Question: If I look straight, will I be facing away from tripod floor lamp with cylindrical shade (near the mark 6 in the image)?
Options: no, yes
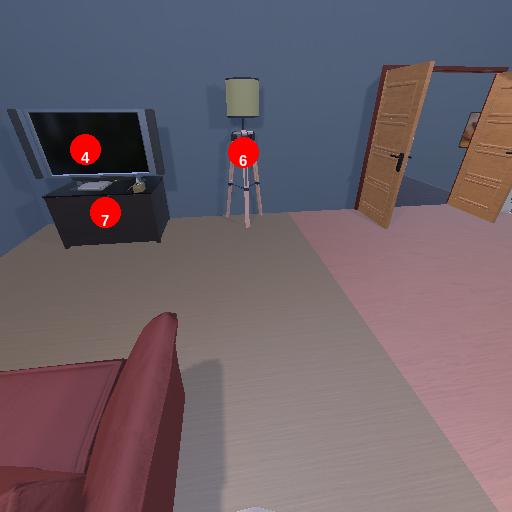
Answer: no